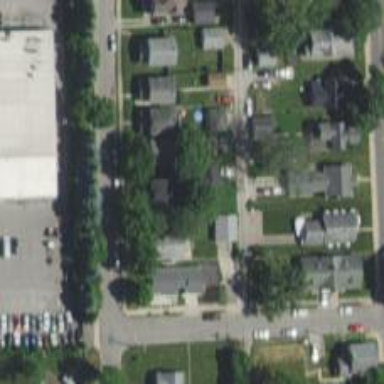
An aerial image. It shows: Alleyway designated as service road.